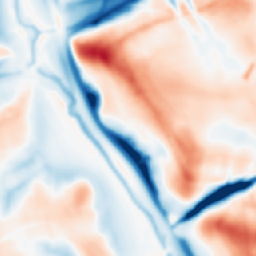
Category: multiscale
Decomposition family: dog_multiscale
Decomposition parameters: sigma_ratio: 2
n_scales: 3
base_sigma: 2
Upsampling method: nearest
Upsampling parameters: scale: 8
Upsampling scale: 8